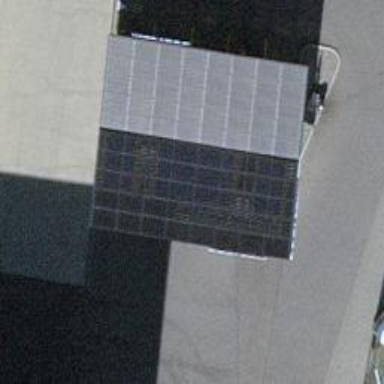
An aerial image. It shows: Charging station.